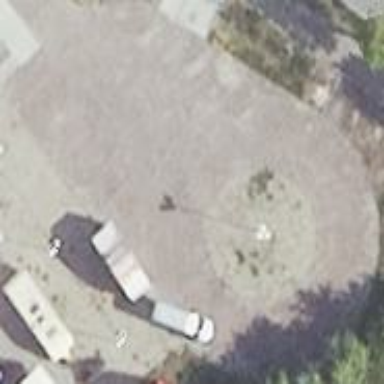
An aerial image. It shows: Parking area with surface.